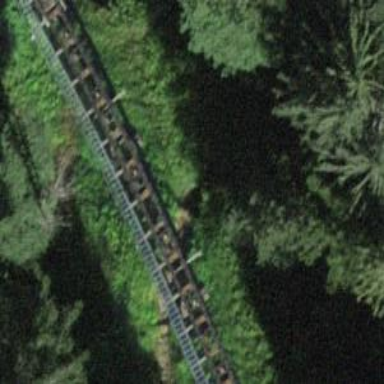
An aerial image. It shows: Funicular railway.